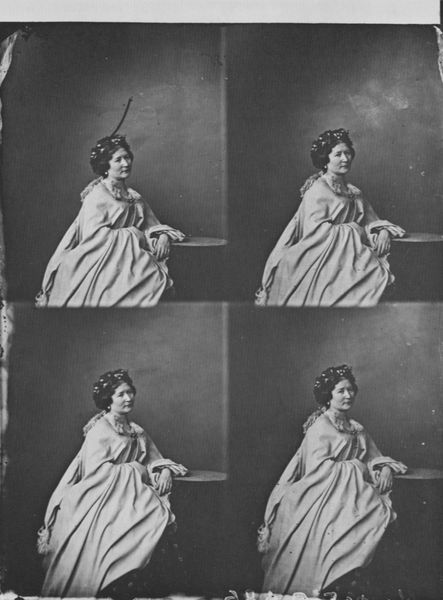
Titel: Carlotta Grisi (1821-1899)
Künstler: Gaspard-Félix Tournachon
Schlagwörter: feder, hand, schatten, umhang, weiß, sitzen, ausschnitt, finger, frau, frisur, grau, haar, hintergrund, kleid, licht, mund, nase, profil, schwarz, tisch, blick, dame, wand, arme, augen, falten, gesicht, haarschmuck, kleidung, kragen, rahmen, bild, bildnis, hände, portrait, porträt, figur, gewand, haare, mantel, pose, sitzend, theater, dekoltee, kinn, locken, perlen, scheitel, fotos, moderne, falte, atelier, hochgesteckt, robe, tischchen, quaste, faltenwurf, dreiviertelansicht, aufstützen, foto, fotografie, photographie, vier, porträts, schwarz-weiß, haarkranz, auswahl, posieren, kranz, photo, serie, film, fließend, hochfrisur, steckfrisur, frauenporträt, abzug, fotographie, abfolge, aufnahme, decoltee, wiederholung, gekreuzt, blühten, wan, quartett, hochsteck, zoom, kontaktabzug, stereodaguerreotypien, raumbild, bzug, lomographie, mimin, vierfach, langes klaid